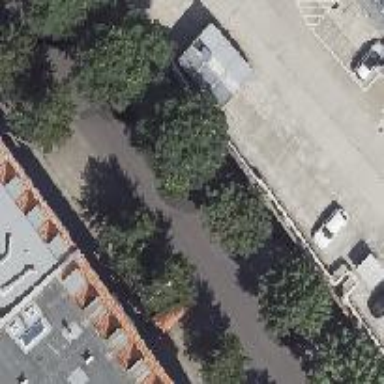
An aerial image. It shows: Deciduous broadleaved tree on the street.